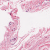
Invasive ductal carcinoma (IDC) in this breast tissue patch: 0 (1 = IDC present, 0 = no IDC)